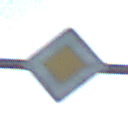
Verkehrszeichen: Vorfahrtsstrasse
Umgebung: Outdoor, Suburban
Tageszeit: MorningAfternoon
Wetter: PartlyCloudy
Licht: Natural
Jahreszeit: NotSpecified
Kontrast: HighContrast